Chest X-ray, AP view. Patient: 29 years old, sex M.
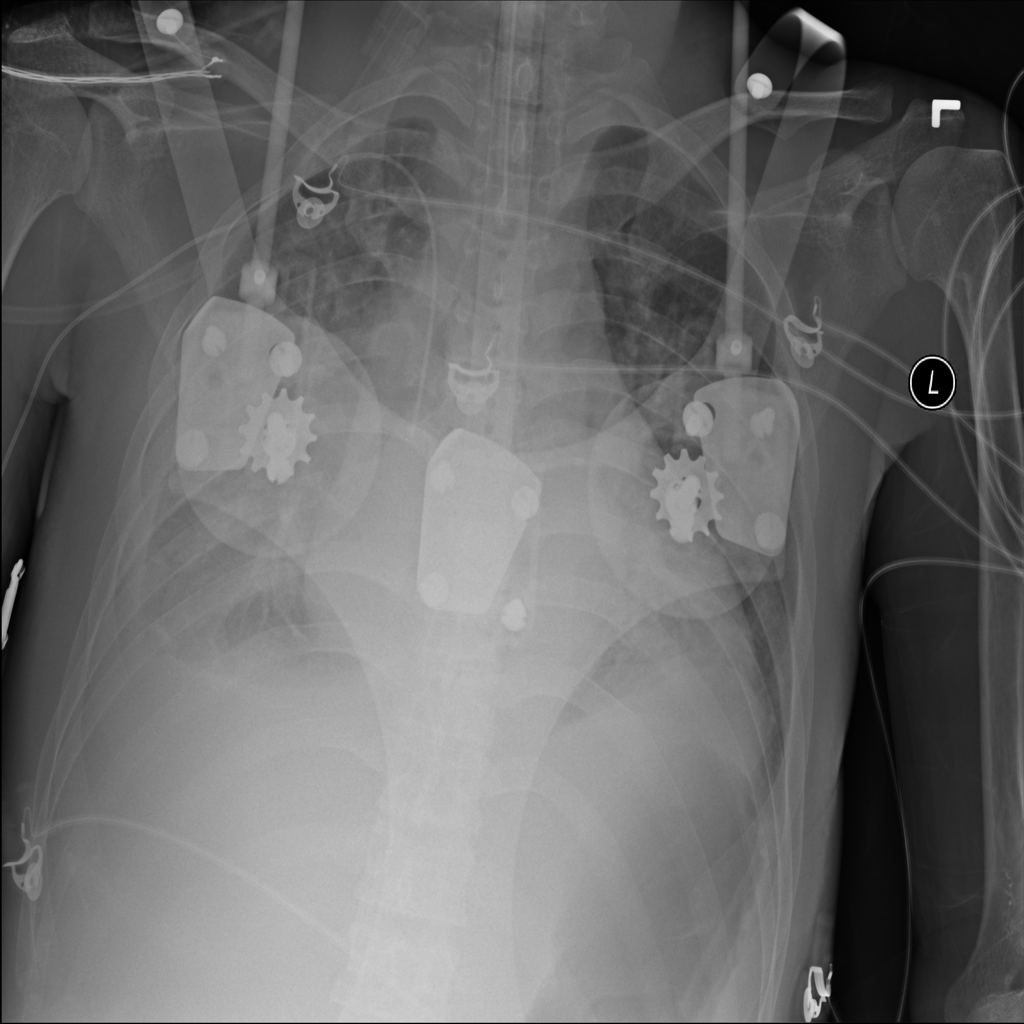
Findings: Effusion